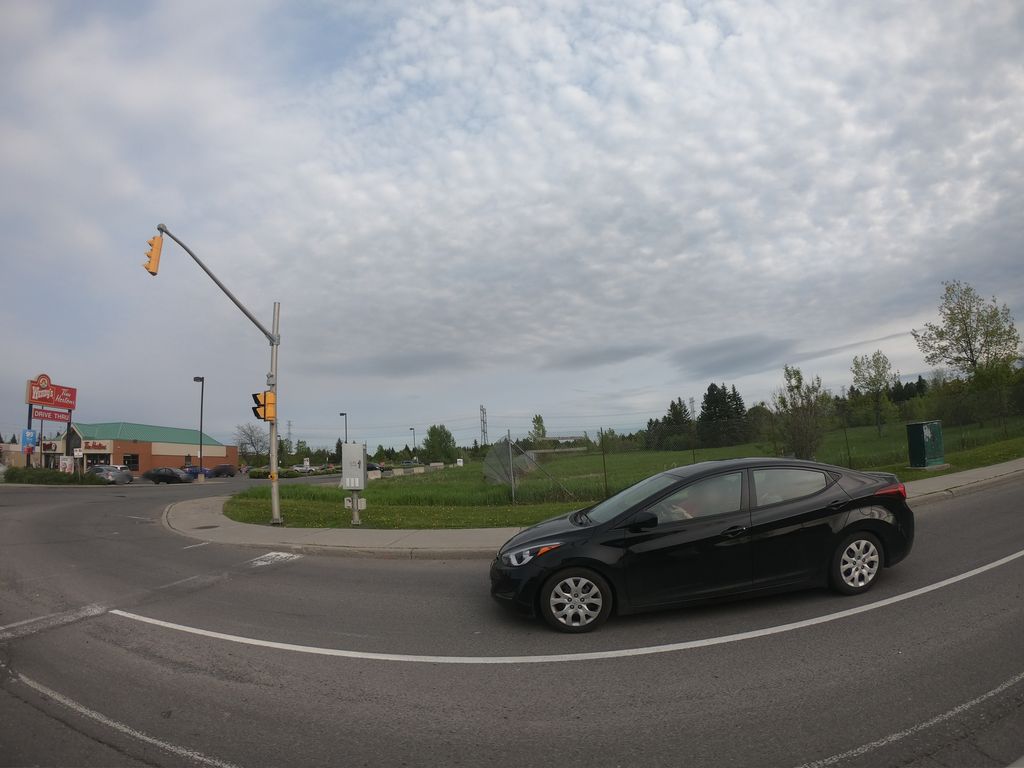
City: ottawa-gatineau